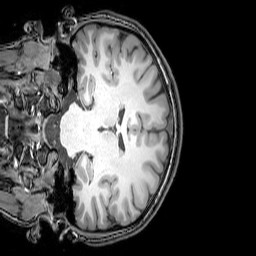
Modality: T1w
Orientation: coronal
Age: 21
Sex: female
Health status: healthy
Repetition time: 0.081 s
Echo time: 0.037 s